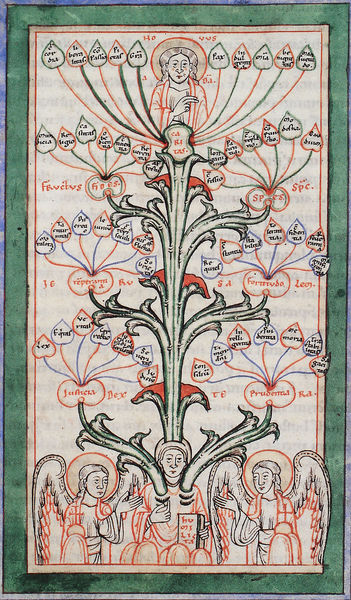
Titel: Speculum virginum
Institution: Köln, Historisches Archiv
Schlagwörter: baum, blätter, grün, menschen, blume, zeichnung, rot, mensch, rahmen, ast, stamm, zweige, figur, blatt, pflanze, engel, schrift, papier, rand, buch, kreuz, zweig, illustration, namen, pergament, leben, christus, jesus, mittelalter, herz, heilige, handschrift, wachsen, latein, wörter, buchmalerei, blütenzweig, stammbaum, lebensbaum, virtus